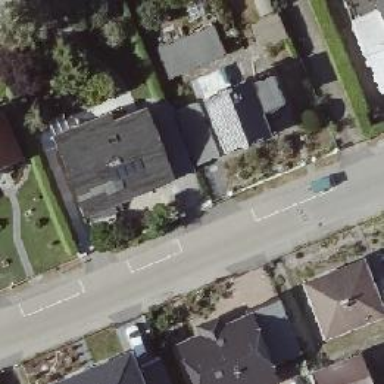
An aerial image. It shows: Sidewalk.